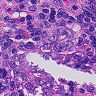
Metastatic tissue present: yes